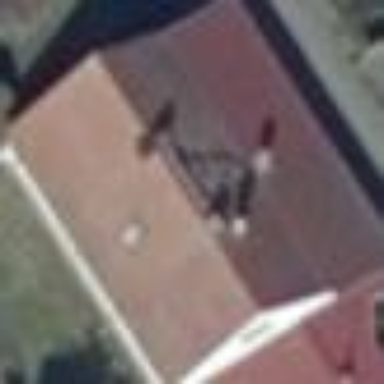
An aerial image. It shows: Building with gabled roof.